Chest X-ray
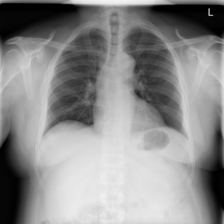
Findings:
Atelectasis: negative
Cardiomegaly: negative
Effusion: negative
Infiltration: negative
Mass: negative
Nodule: negative
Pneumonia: negative
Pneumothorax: negative
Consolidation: negative
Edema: negative
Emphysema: negative
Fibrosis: negative
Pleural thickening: negative
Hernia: negative